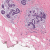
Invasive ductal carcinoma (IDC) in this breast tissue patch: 0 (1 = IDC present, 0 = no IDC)